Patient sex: M
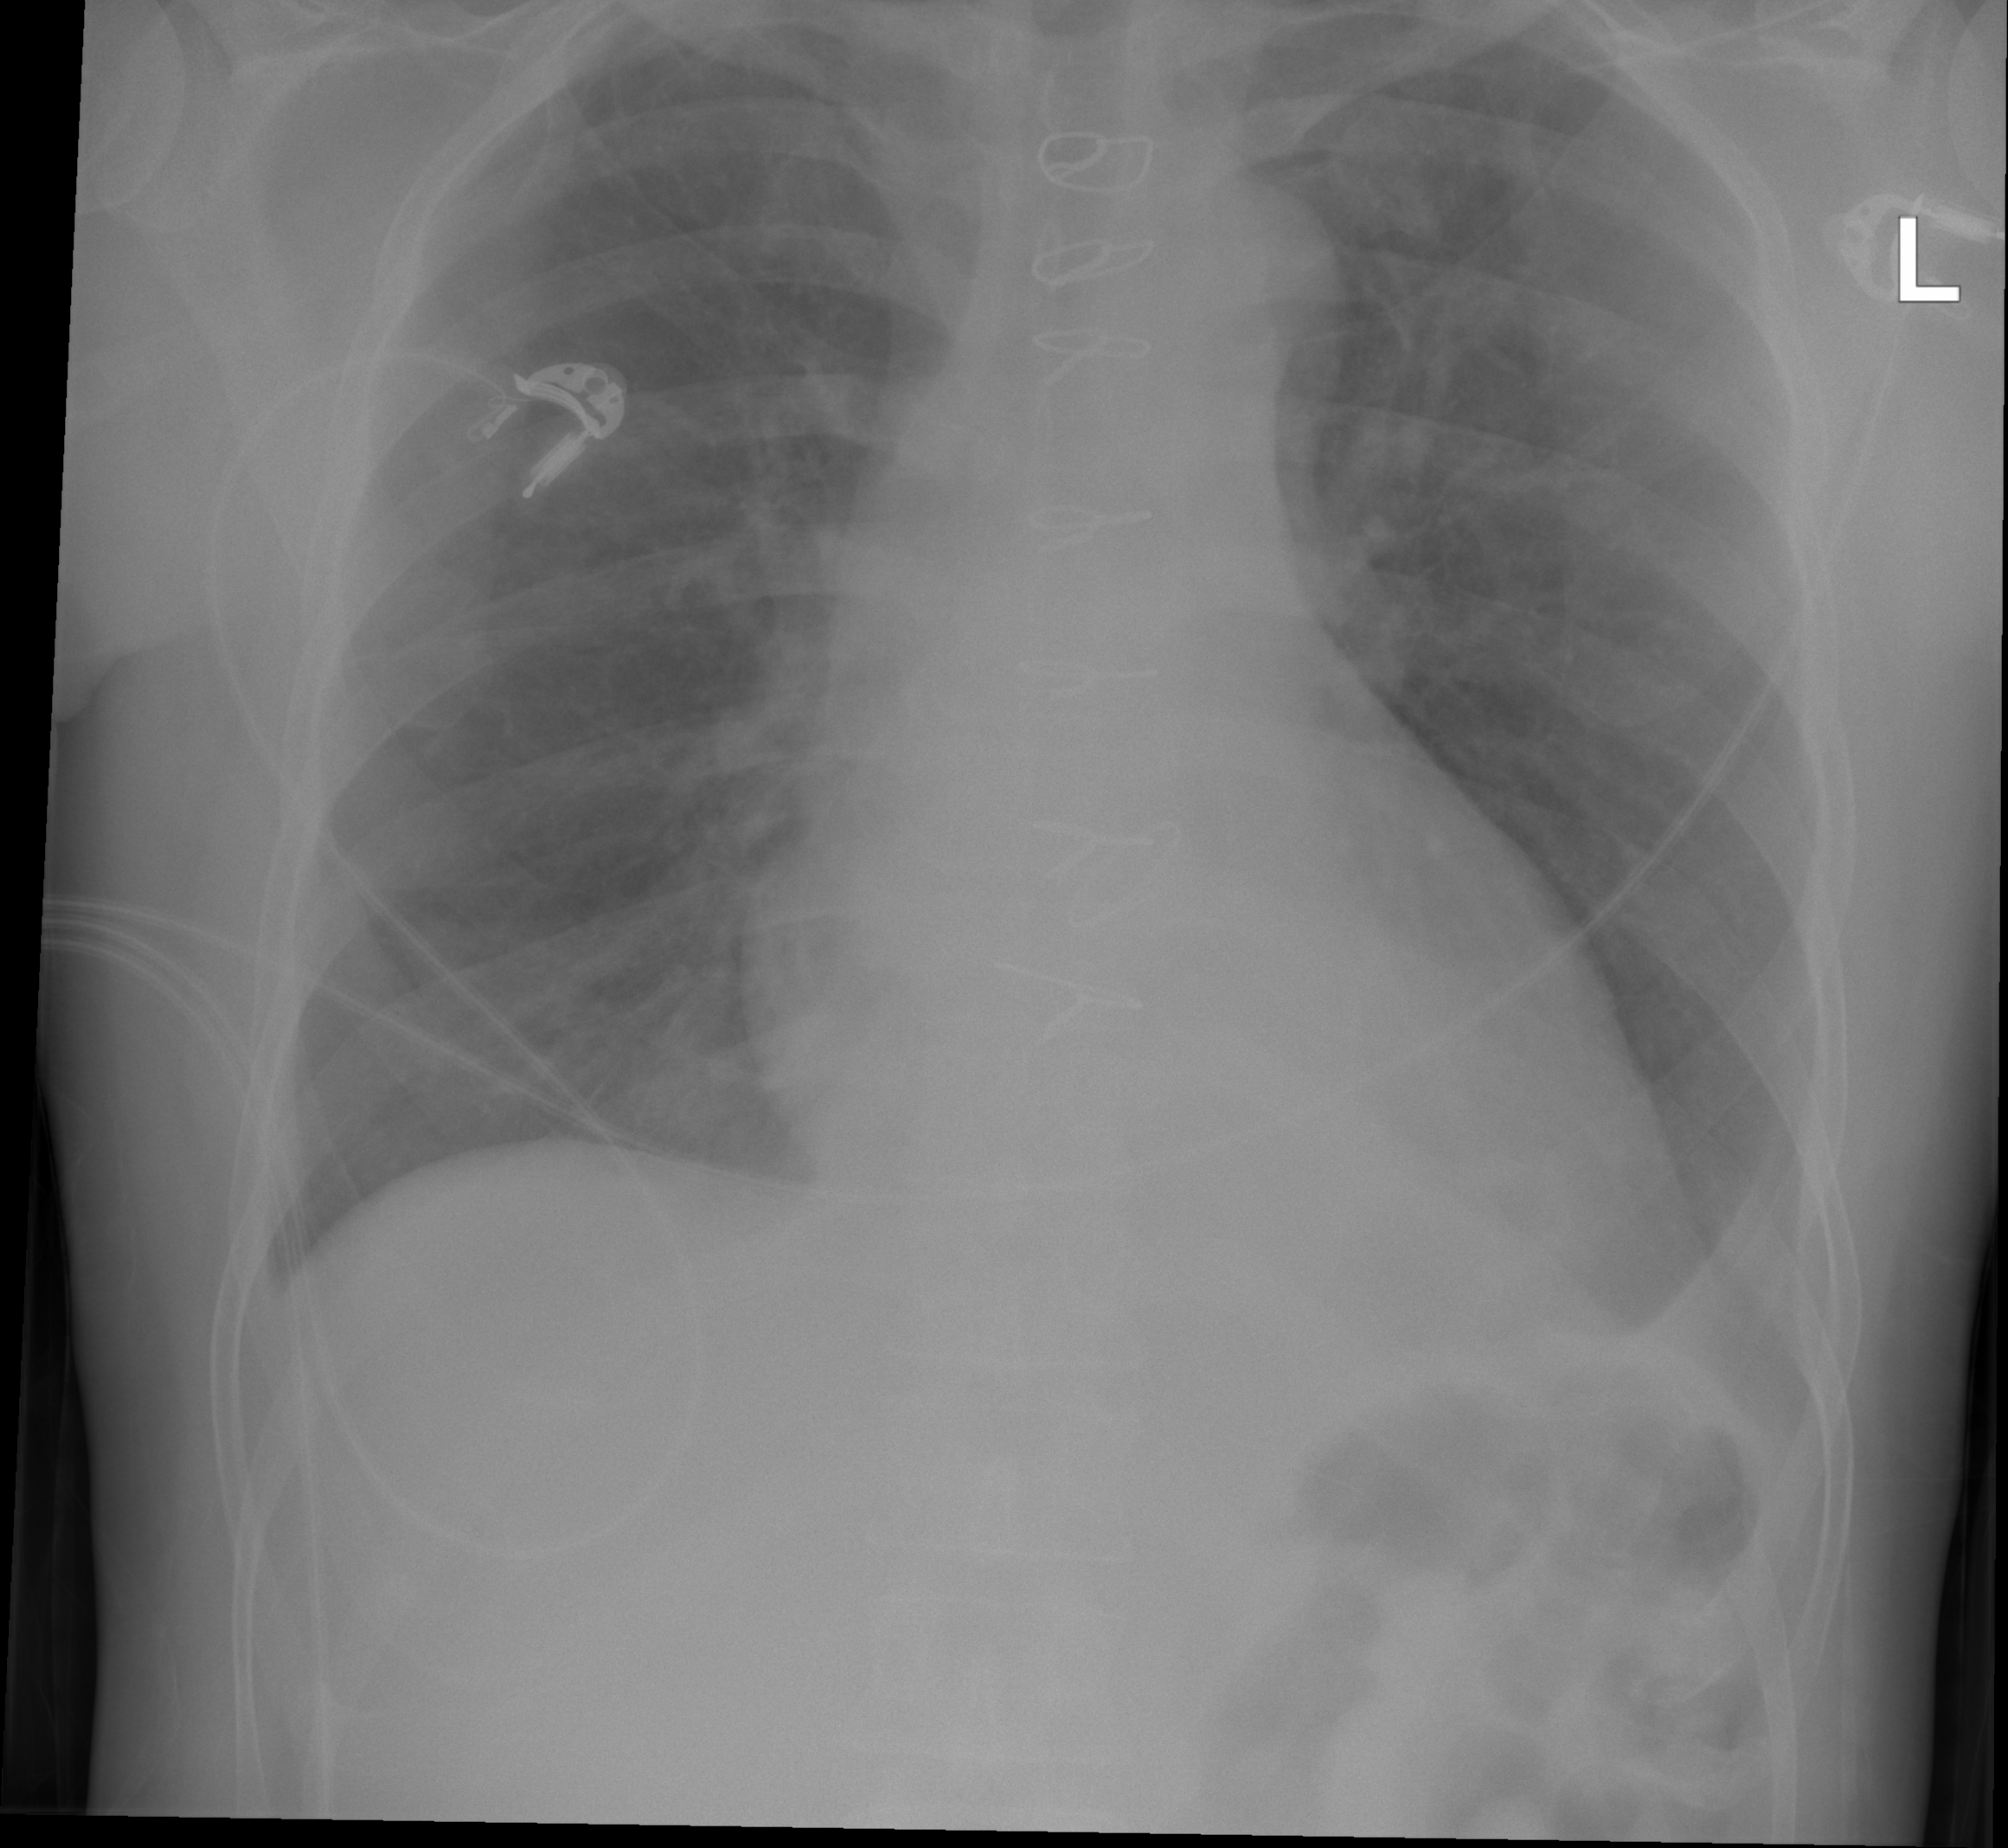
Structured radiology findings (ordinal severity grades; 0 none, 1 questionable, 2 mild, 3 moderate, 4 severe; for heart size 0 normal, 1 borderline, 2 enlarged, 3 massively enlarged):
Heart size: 2
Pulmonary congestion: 1
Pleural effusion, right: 0
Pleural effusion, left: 2
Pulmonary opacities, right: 0
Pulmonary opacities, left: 0
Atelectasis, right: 2
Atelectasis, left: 2